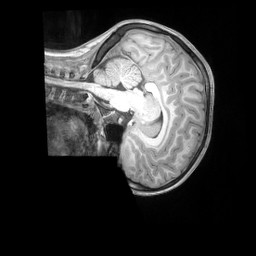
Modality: T1w
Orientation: sagittal
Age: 8
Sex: female
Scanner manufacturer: siemens
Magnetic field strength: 3 T
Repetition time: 2.53 s
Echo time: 0.00164 s